Question: I have a website that is currently using a Flash player that I want to replace with a jQuery Slider (need individual images to be clickable links). With that I have found a simple slider implementation online and have tested it and its working perfect.
When I replace the Flash player with the slider though, the slider is placed in the right position but all content below is moved up and appears underneath the slider.
Here is a simplified version of how it looks. The smiley face is one of a few images that appears one after the other on the slider. The Lorem text is all the content that used to be below the Flash player but has now been moved up. The Lorem text starts at Lorem Ipsum 1 but on the screen grab the first visible content is Lorem Ipsum 9.

Below is the CSS used for the slideshow as well as a simplified version of the HTML as it currently appears - the HTML uses mainly tables (its a very old site I have inherited).
I can move the content down using absolute positioning on the content's table row but I dont think this is the best solution. Is there another way to force my content below the slider?
I have also placed the slider in its own table but that does not help either.
CSS
'''
#slideshow {
position:relative;
}
#slideshow A {
position:absolute;
top:0;
left:0;
z-index:8;
}
#slideshow A.active {
z-index:10;
opacity:1.0;
}
#slideshow A.last-active {
z-index:9;
}
'''
The HTML
'''
<body style="font-family: Arial, Sans-serif, sans;">
<table>
<tr>
<td>
<div id="slideshow">
<a href="#"><img src="images/slide-1.jpg" alt="Slideshow Image 1" /></a>
<a href="#"><img src="images/slide-2.jpg" alt="Slideshow Image 2" /></a>
<a href="#"><img src="images/slide-3.jpg" alt="Slideshow Image 3" /></a>
<a href="#"><img src="images/slide-4.jpg" alt="Slideshow Image 4" /></a>
<a href="#"><img src="images/slide-5.jpg" alt="Slideshow Image 5" /></a>
<a href="#"><img src="images/Untitled.jpg" alt="Slideshow Image 5" /></a>
</div>
</td>
</tr>
<tr>
<td>
<p>Lorem ipsum 1</p>
<p>Lorem ipsum 2</p>
<p>Lorem ipsum 3</p>
<p>Lorem ipsum 4</p>
<p>Lorem ipsum 5</p>
<p>Lorem ipsum 6</p>
<p>Lorem ipsum 7</p>
<p>Lorem ipsum 8</p>
<p>Lorem ipsum 9</p>
<p>Lorem ipsum 10</p>
<p>Lorem ipsum 11</p>
<p>Lorem ipsum 12</p>
<p>Lorem ipsum 13</p>
<p>Lorem ipsum 14</p>
<p>Lorem ipsum 15</p>
<p>Lorem ipsum 16</p>
<p>Lorem ipsum 17</p>
<p>Lorem ipsum 18</p>
<p>Lorem ipsum 19</p>
<p>Lorem ipsum 20</p>
<p>Lorem ipsum 21</p>
<p>Lorem ipsum 22</p>
<p>Lorem ipsum 23</p>
<p>Lorem ipsum 24</p>
<p>Lorem ipsum 25</p>
<p>Lorem ipsum 26</p>
<p>Lorem ipsum 27</p>
<p>Lorem ipsum 28</p>
<p>Lorem ipsum 29</p>
<p>Lorem ipsum 30</p>
<p>Lorem ipsum 31</p>
<p>Lorem ipsum 32</p>
</td>
</tr>
</table>
</body>
'''
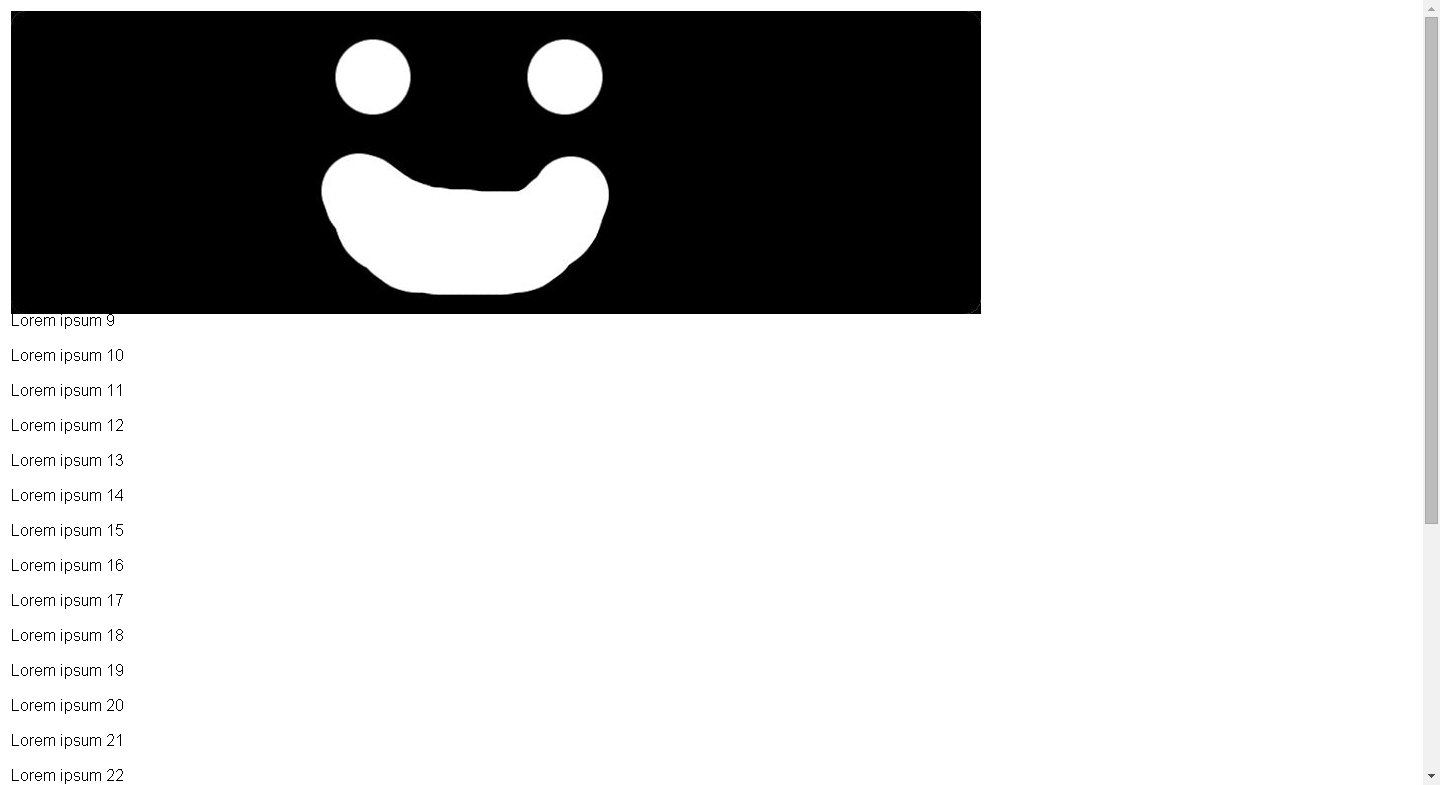
Answer: demo - <URL>
add a height for your 'slideshow' div
'''
#slideshow {
position:relative;
height:480px;
}
'''